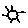
Label: sun